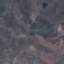
Land use / land cover: HerbaceousVegetation